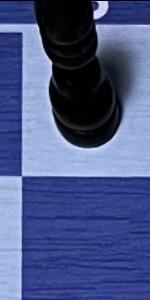
Label: Empty